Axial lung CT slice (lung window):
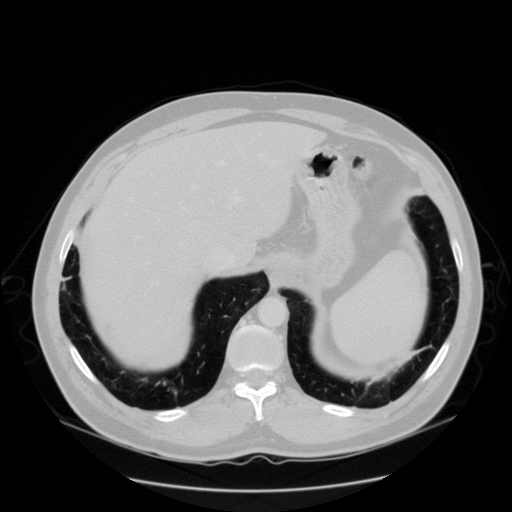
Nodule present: no